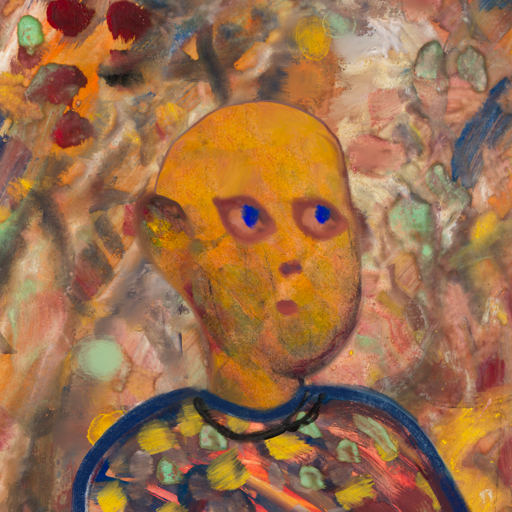
Background: Mother_And_Son_Mother, Head And Neck Side: Gypsy_Mother, Face Side: Mother_And_Son_Mother, Bust: Mother_And_Son_Mother, Hair Side: Blank, Head Accessory: Blank, Second Necklace: Blank, Necklace: Orphan, Baby: Blank